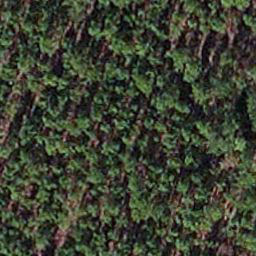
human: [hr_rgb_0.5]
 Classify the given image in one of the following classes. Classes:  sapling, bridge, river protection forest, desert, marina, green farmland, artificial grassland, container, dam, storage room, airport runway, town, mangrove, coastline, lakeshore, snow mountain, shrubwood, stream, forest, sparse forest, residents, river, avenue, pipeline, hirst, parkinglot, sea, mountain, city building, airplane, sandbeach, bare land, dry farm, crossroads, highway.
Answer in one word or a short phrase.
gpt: sapling